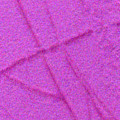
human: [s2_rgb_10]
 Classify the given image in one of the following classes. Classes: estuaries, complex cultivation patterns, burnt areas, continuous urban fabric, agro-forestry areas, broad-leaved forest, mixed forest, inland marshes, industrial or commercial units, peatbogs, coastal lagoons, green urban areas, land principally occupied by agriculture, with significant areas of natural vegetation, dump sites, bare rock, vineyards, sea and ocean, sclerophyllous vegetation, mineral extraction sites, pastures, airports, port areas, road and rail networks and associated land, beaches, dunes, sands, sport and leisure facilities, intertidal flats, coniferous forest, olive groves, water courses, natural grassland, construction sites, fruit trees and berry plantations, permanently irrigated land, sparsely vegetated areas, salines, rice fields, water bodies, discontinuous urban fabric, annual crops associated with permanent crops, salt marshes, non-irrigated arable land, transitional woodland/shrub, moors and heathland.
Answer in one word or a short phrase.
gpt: sea and ocean